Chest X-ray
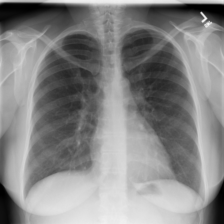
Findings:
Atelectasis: negative
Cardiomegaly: negative
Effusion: negative
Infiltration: positive
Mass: negative
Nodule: negative
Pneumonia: negative
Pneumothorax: negative
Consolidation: negative
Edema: negative
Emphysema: negative
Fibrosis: negative
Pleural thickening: negative
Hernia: negative